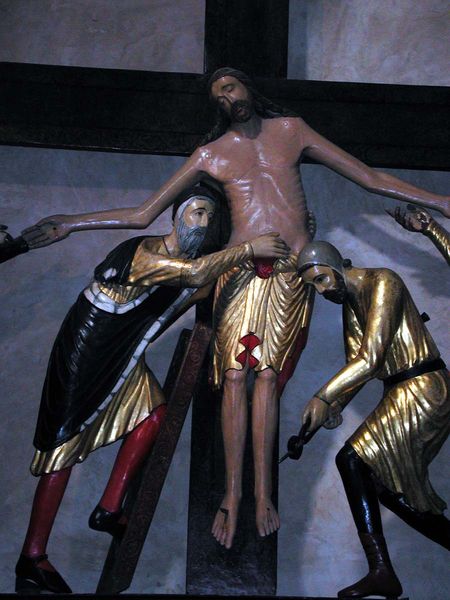
Titel: Kreuzabnahme
Standort: Volterra (EU - I - Toskana)
Schlagwörter: lendenschurz, schurz, holz, männer, rot, tuch, haube, bart, gold, haare, farbig, leiter, soldaten, festhalten, nagel, bemalt, foto, fleisch, strümpfe, blut, vergoldet, kreuz, schnitzerei, christus, jesus, kreuzabnahme, kreuzigung, wunden, leiden, kruzifix, heilige, heiland, abnehmen, geschnitzt, erlösung, zange, gekreuzigter, abnahme, mal, male, holen, kreuzesabnahme, abhängen, krauzabnahme, bemahlt, heilland